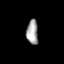
Tissue: lung
Cell type: Epithelial cells
Senescence score: 0.2389
Nuclear area (px): 276
Mean DAPI intensity: 164.533